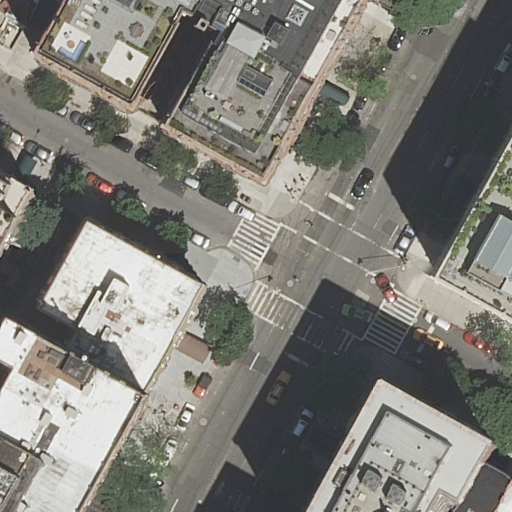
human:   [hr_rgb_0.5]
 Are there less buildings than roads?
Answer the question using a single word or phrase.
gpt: no

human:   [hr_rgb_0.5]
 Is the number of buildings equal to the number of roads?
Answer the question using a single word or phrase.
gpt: no

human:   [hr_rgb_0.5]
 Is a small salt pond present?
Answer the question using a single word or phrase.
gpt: no

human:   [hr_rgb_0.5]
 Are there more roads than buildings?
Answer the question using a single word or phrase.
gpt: no

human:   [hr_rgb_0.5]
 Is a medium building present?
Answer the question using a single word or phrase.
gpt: yes

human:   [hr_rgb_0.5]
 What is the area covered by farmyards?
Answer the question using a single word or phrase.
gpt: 0m2

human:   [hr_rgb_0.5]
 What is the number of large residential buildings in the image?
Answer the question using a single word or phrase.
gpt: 4

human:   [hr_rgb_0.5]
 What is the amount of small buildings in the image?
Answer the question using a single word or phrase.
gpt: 4

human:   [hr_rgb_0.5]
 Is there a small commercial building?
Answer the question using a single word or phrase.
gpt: no

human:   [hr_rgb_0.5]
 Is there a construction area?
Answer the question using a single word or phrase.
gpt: no

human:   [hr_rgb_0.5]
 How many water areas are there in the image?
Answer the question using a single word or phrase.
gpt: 0

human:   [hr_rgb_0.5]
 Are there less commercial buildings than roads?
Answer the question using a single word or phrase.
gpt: yes

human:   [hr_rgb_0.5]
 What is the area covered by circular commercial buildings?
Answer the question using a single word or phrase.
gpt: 0m2

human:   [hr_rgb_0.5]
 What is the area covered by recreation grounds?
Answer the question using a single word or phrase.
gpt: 0m2

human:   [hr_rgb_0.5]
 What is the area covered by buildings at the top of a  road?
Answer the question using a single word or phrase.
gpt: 1304m2

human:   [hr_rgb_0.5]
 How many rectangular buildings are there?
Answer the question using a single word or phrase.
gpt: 7

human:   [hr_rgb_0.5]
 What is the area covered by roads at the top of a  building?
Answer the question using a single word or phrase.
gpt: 0m2

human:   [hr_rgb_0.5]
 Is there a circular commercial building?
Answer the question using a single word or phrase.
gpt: no

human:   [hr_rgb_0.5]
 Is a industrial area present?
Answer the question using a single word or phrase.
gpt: no

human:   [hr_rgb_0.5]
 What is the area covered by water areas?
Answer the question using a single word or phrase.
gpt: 0m2

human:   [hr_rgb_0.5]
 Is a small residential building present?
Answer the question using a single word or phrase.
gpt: yes

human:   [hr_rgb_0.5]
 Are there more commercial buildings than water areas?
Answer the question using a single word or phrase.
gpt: no

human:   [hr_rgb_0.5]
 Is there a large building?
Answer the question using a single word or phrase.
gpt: yes

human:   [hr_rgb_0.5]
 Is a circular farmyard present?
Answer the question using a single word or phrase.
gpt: no

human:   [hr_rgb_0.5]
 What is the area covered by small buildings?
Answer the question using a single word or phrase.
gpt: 147m2

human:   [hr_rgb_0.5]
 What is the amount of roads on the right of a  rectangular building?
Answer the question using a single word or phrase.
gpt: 1

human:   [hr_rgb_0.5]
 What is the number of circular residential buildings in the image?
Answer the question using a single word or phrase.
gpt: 0

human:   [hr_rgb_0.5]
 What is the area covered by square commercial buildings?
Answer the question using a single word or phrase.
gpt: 0m2

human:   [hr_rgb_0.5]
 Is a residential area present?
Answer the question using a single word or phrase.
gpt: no

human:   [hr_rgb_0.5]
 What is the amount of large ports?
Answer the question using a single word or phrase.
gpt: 0

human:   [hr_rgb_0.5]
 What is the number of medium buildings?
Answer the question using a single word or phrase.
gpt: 1

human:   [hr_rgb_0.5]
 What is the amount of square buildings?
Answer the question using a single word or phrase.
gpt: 0

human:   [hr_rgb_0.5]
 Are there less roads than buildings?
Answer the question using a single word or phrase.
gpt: yes

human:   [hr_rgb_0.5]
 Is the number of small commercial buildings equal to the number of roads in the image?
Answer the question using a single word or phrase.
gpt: no

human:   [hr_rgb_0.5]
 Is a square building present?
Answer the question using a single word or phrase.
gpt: no

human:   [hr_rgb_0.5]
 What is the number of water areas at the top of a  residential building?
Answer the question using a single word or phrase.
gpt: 0